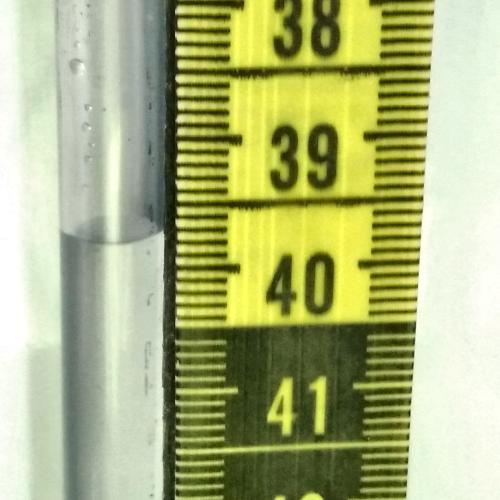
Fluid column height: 39.7 cm